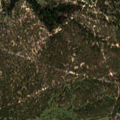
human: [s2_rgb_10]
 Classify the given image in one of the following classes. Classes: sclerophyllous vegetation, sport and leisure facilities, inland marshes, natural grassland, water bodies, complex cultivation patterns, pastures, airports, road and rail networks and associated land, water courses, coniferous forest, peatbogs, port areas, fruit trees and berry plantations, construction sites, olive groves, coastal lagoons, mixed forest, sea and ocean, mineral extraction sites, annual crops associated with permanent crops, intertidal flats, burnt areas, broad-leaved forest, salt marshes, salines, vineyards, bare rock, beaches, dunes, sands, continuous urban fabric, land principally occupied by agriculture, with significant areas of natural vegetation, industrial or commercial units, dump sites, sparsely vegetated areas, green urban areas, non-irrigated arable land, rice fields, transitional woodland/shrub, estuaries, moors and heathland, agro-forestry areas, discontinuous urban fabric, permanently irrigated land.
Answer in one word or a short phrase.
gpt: vineyards, broad-leaved forest, mixed forest